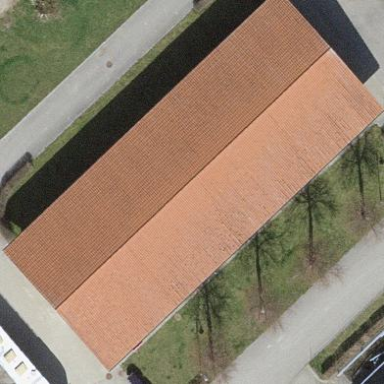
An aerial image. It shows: Farm auxiliary building.